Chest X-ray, PA view. Patient: 33 years old, sex M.
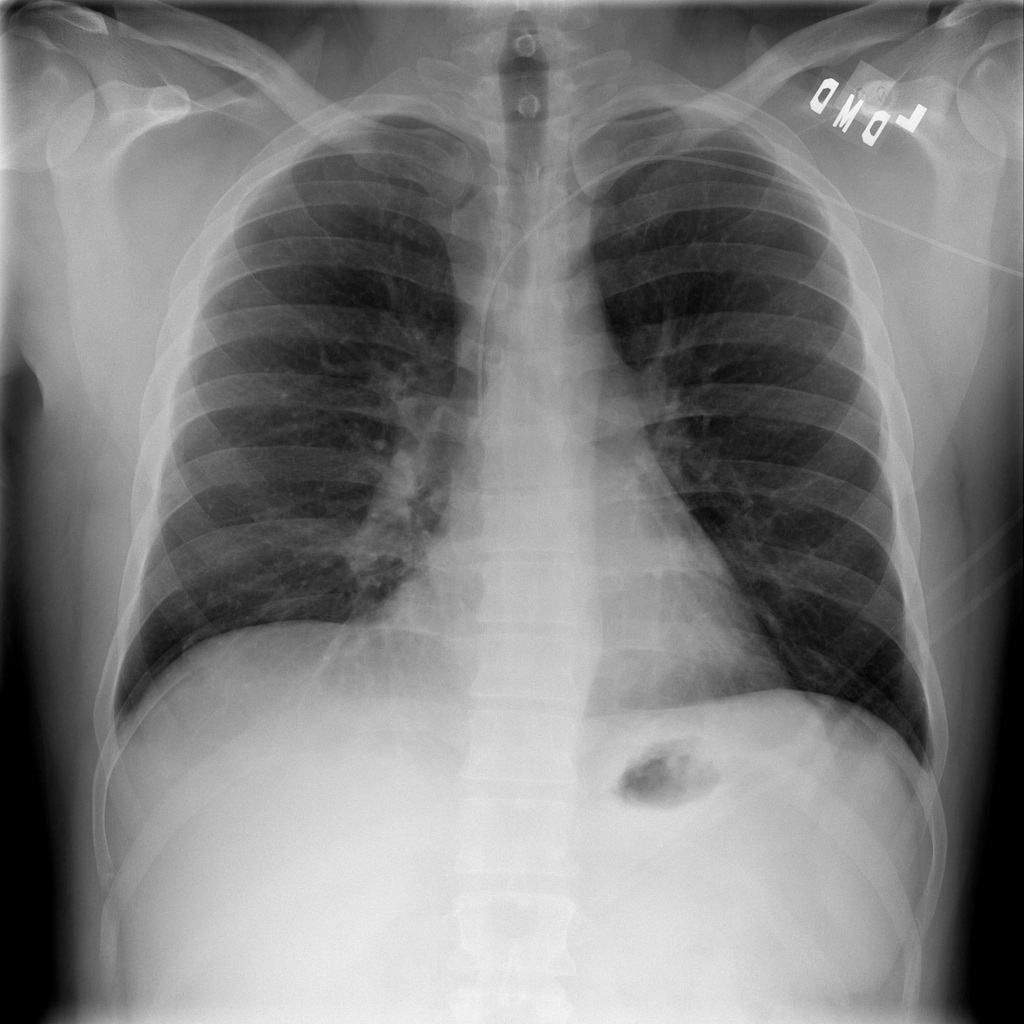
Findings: Effusion